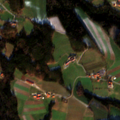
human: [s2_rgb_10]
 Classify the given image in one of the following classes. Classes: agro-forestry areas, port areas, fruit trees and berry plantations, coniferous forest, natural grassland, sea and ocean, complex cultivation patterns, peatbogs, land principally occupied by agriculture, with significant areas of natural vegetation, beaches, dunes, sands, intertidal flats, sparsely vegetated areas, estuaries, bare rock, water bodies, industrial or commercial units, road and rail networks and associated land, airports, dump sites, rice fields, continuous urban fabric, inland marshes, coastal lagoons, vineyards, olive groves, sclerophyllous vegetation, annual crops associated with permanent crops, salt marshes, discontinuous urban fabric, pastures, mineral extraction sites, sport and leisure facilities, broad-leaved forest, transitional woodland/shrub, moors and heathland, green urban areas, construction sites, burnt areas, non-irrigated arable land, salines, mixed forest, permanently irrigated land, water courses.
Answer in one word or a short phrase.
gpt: complex cultivation patterns, land principally occupied by agriculture, with significant areas of natural vegetation, mixed forest